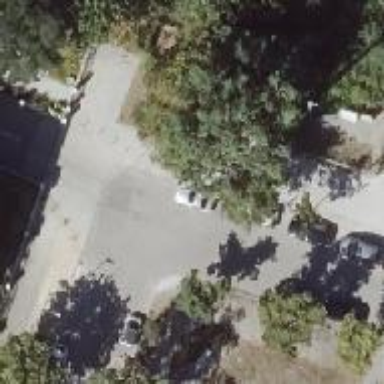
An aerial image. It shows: Residential road with concrete surface and sidewalks on both sides.